Question: I am using the JQuery DateTime Picker addon <URL> and when I set it up as shown in various examples using an input, it works fine. I would however like to have the popup display when a link is clicked and popup an alert with the chosen date/time when they select "Done".
I have tried the following...
'''
<script>
$(function ()
{
$('#dtpicker').datetimepicker(
{
addSliderAccess: true,
sliderAccessArgs: { touchonly: false }
});
});
</script>
<a href="#" id="dtpicker">(+) Add Null Route</a>
'''
Is it possible to add this to a link rather than a button? Is there any way for me to actually take the date/time that was picked and do something with it when the "Done" button is selected?

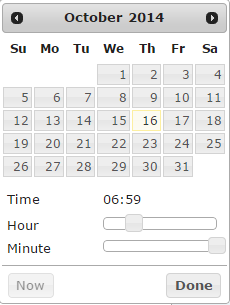
Answer: Why don't you use '<input id="dtpicker" value="" type="button"/>' but being ? And try to use css at the button to get this look like as a link.Type "button" is working look here : <URL>
<URL>
The solution for the second part:
Built-in 'onClose' event:
'''
$('#slider_example').datetimepicker({
...
onClose: function (dateText, inst) {
alert('ok');
},
});
'''
Alternative:Add 'click()' eventto the 'done' button like this:
'''
$(".ui-datepicker-close").click(function() {
alert( "Handler for .click() called." );
});
'''